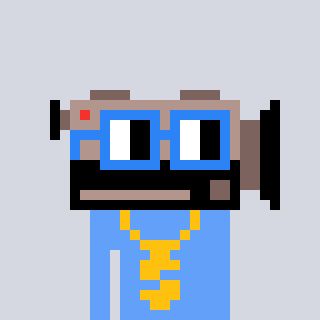
a pixel art character with square blue glasses, a camcorder-shaped head and a blue-colored body on a cool background